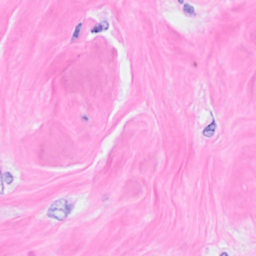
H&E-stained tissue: Breast